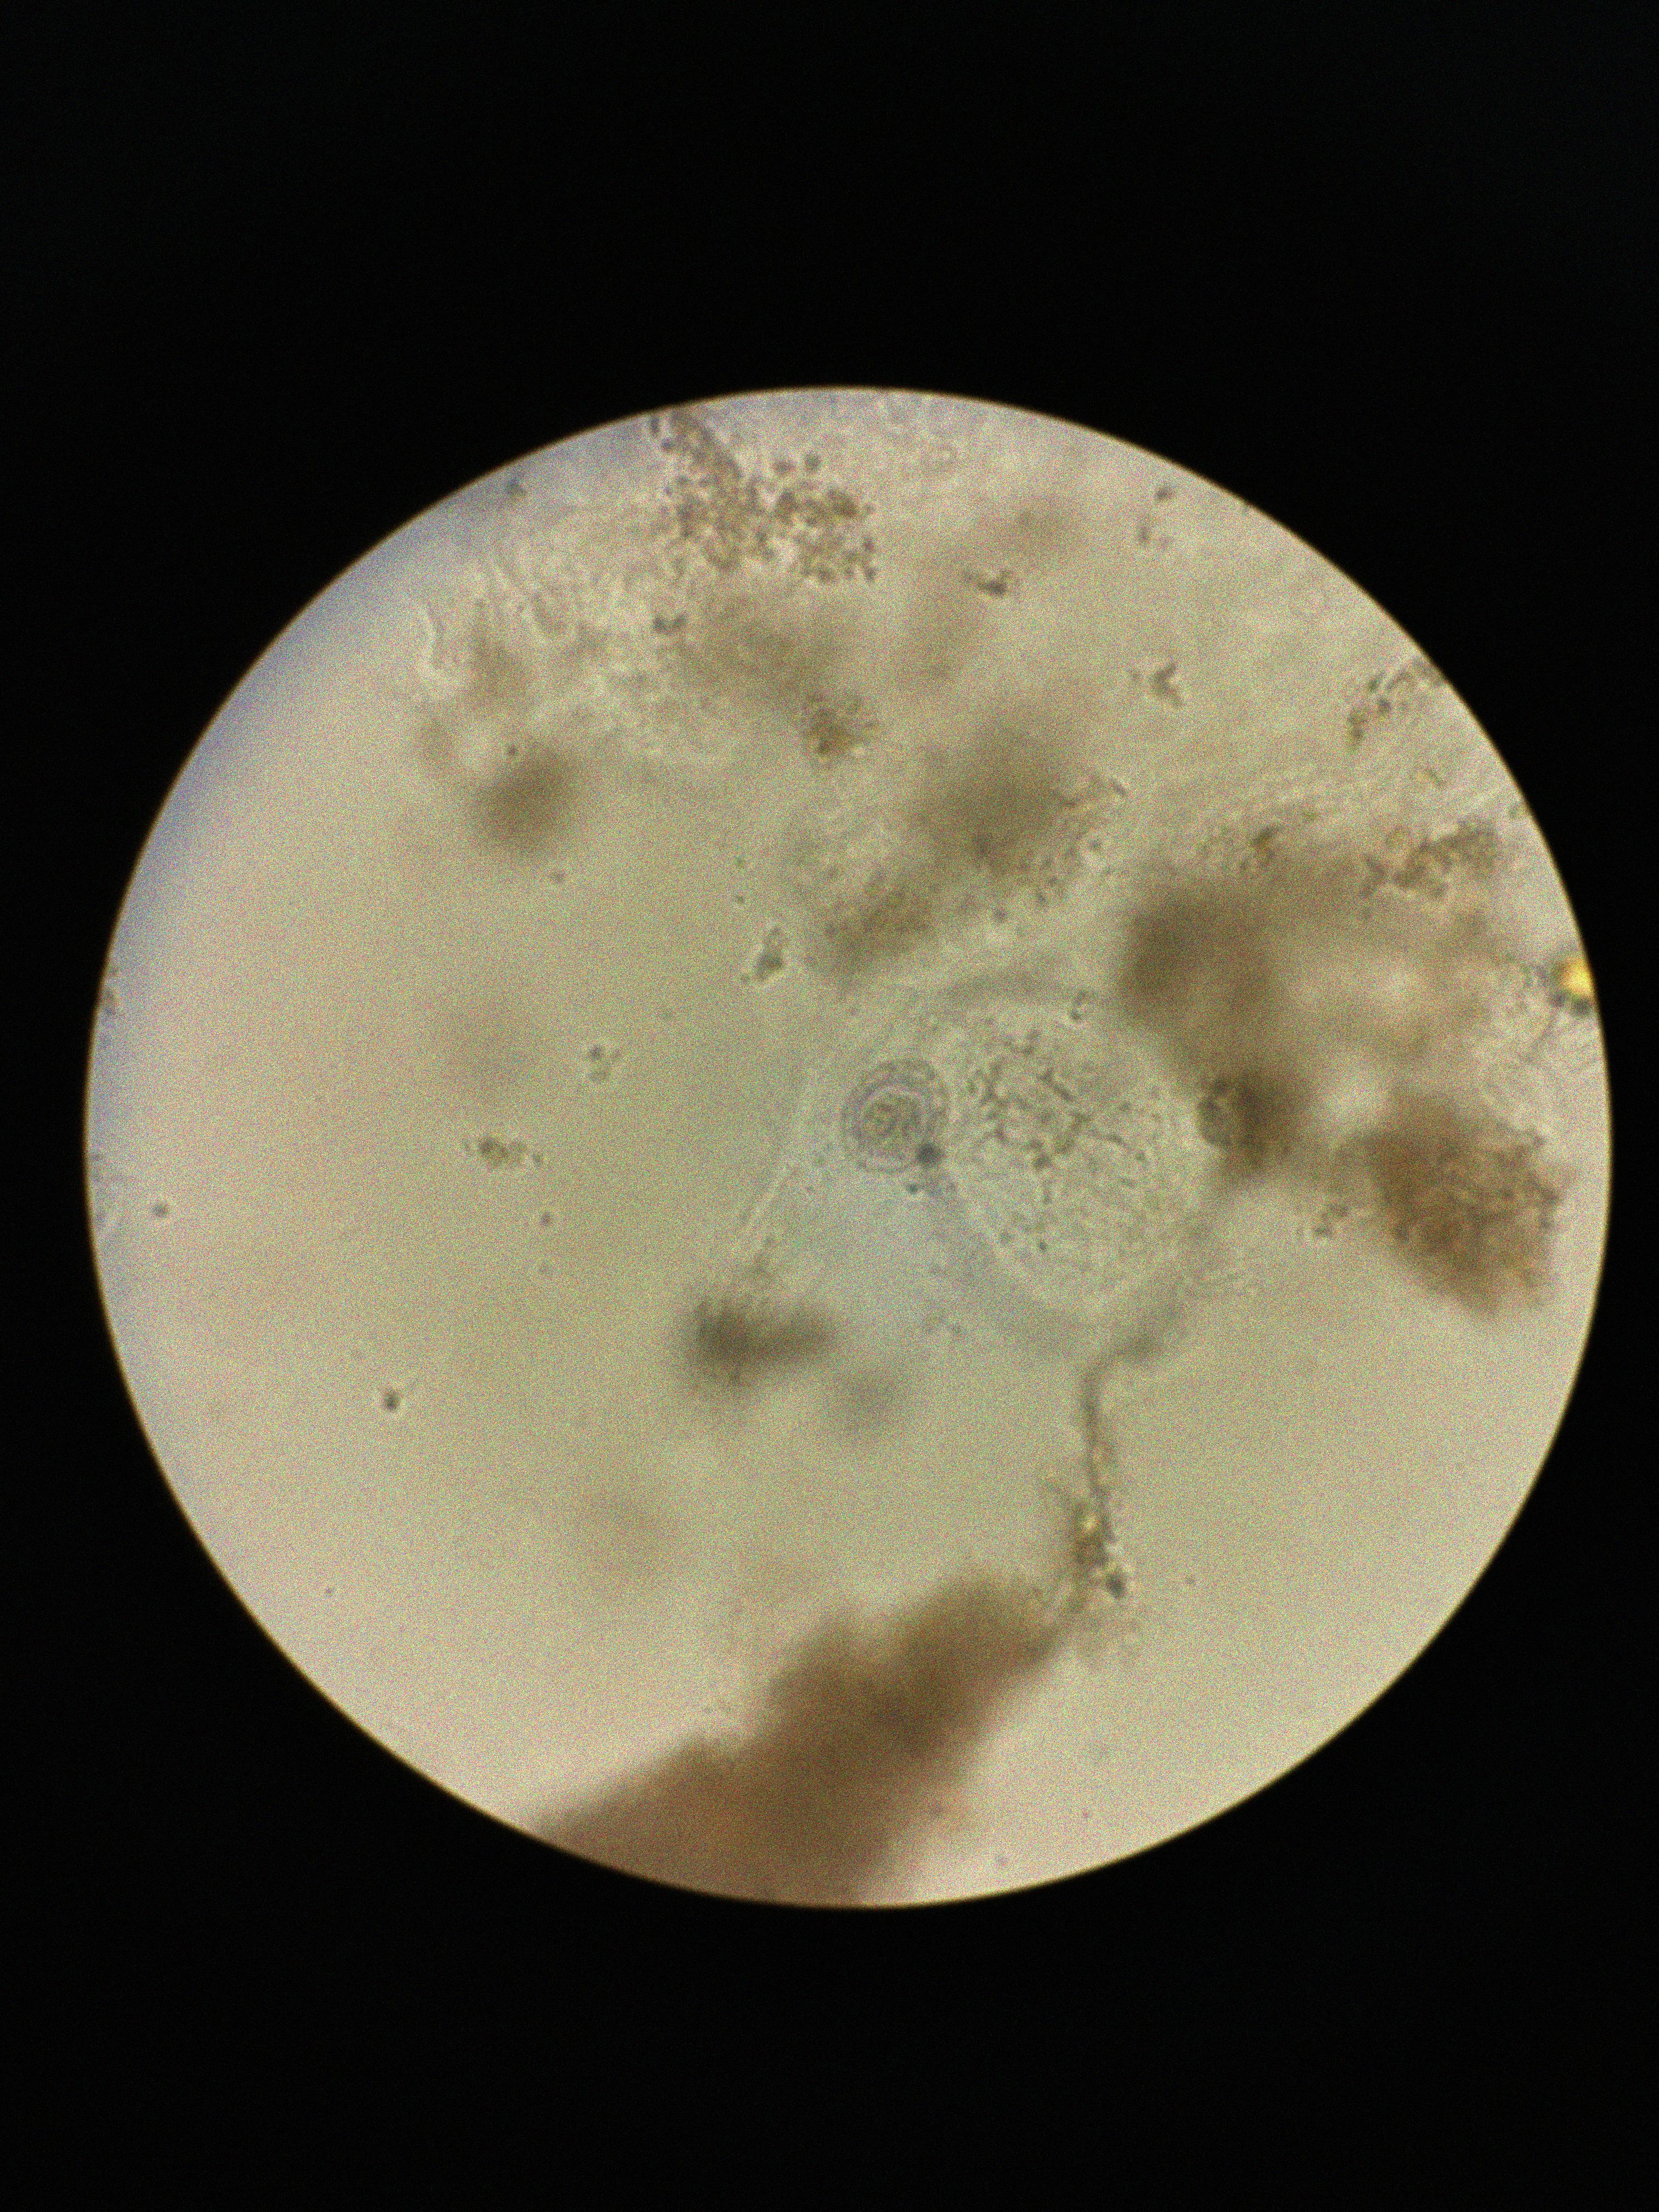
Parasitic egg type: Hymenolepis nana